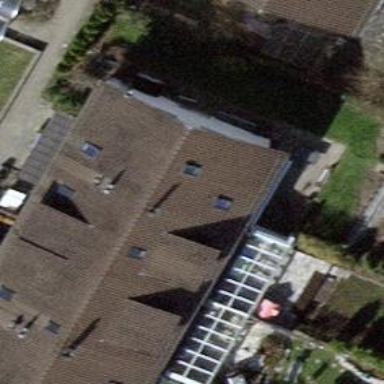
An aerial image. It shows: Terrace building.